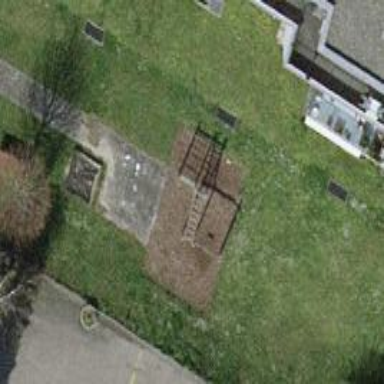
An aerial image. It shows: Playground featuring swings.